This is a demodulated (Hilbert-envelope) spectrum computed from a bearing vibration snapshot; the dashed markers indicate where each bearing fault type would appear (BPFO, BPFI, BSF, FTF). Classify the bearing condition as one of: normal, inner_race, outer_race, ball.
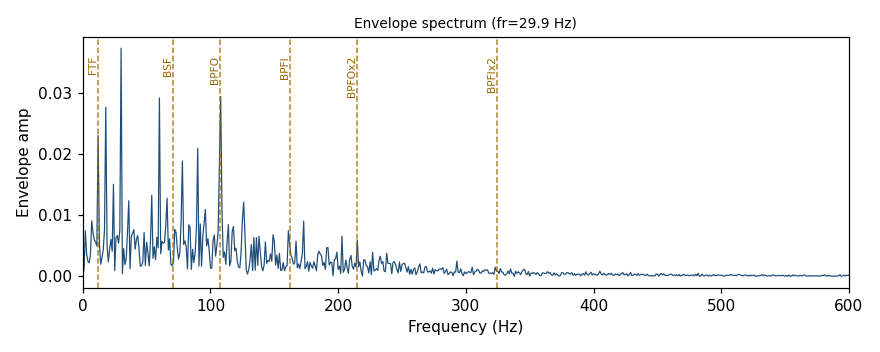
Answer: outer_race